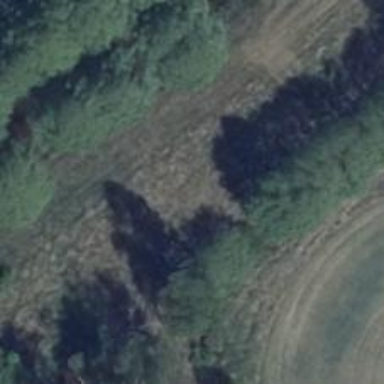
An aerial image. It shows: Hunting stand.